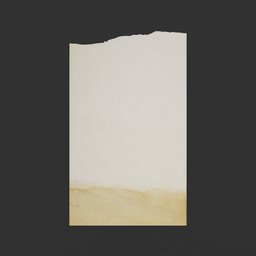
Label: tools